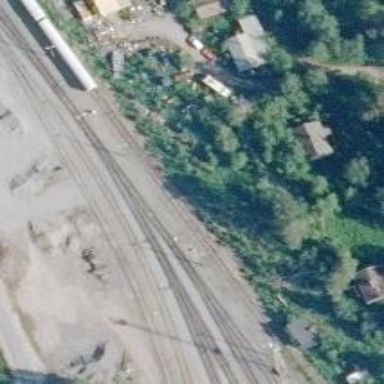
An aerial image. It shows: Abandoned railway yard.